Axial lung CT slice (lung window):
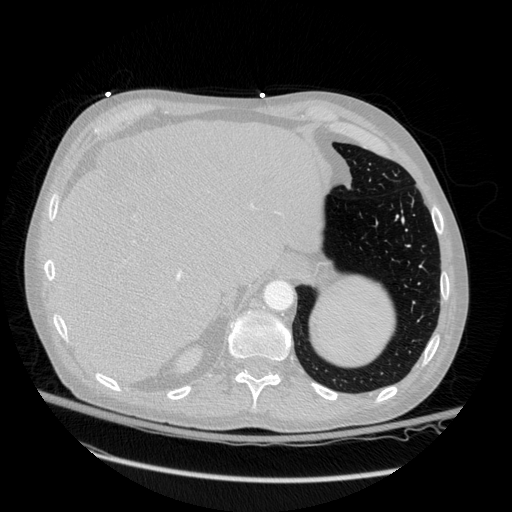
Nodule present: no